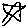
Label: star